Aerial crown-view tile of a tropical tree (Barro Colorado Island, Panama), acquired 20240918:
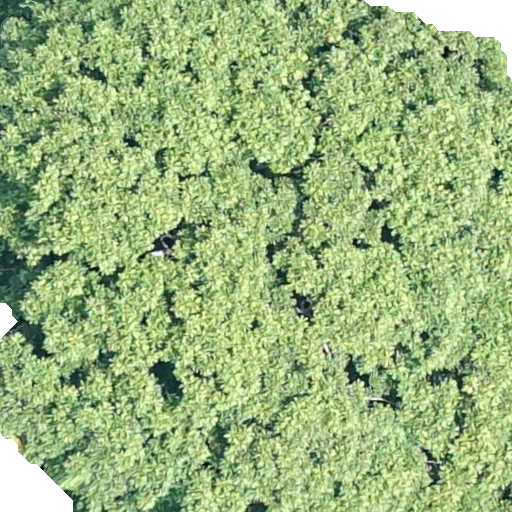
Species: Dipteryx oleifera
GBIF accepted scientific name: Dipteryx oleifera
Crown area: 542.552 m²